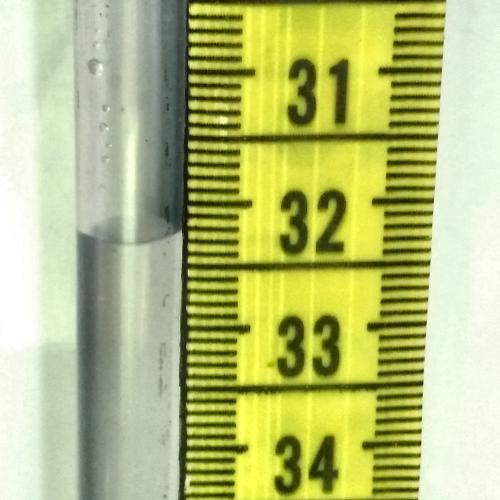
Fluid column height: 32.3 cm